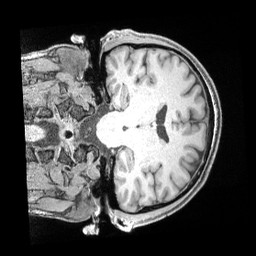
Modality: T1w
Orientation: coronal
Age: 42
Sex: male
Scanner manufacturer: siemens
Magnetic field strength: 3 T
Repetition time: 2 s
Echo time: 0.00211 s